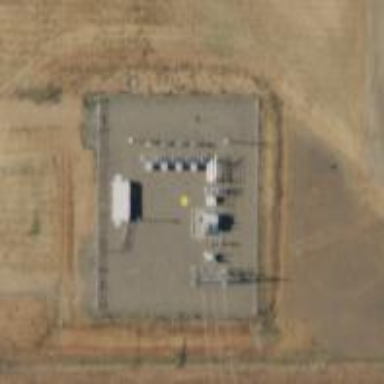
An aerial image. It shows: Generation substation.